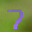
Label: 7